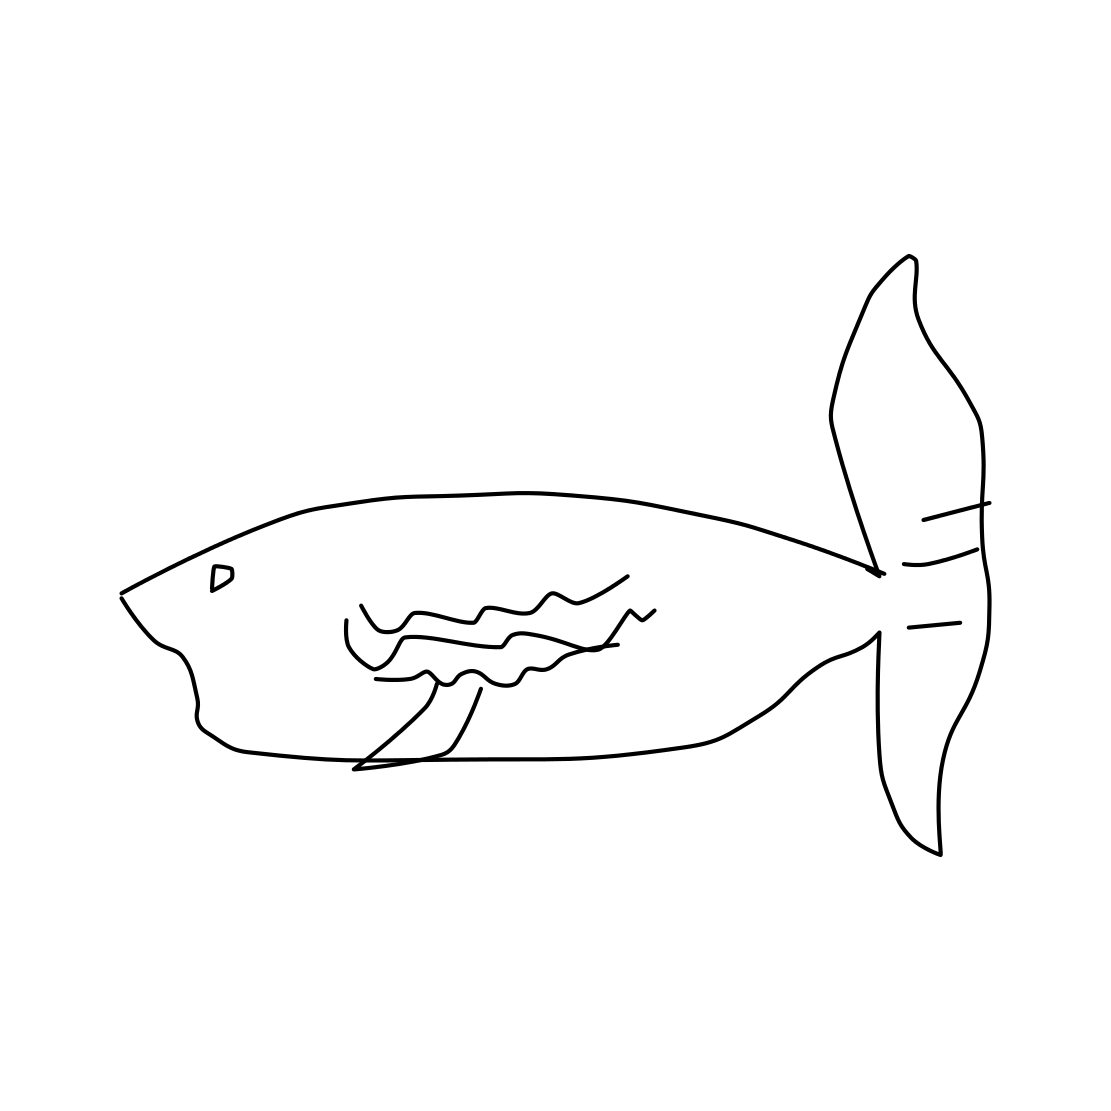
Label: fish